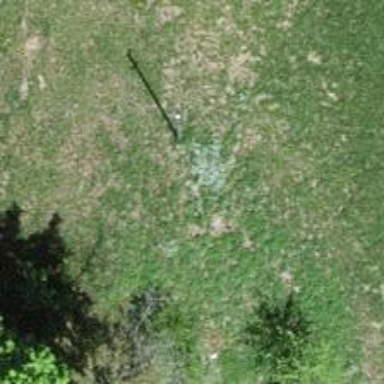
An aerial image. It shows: Power pole.